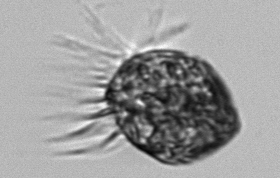
Label: Strombidium_morphotype1